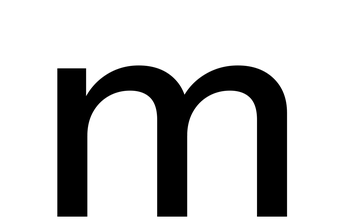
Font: InstrumentSans_Medium